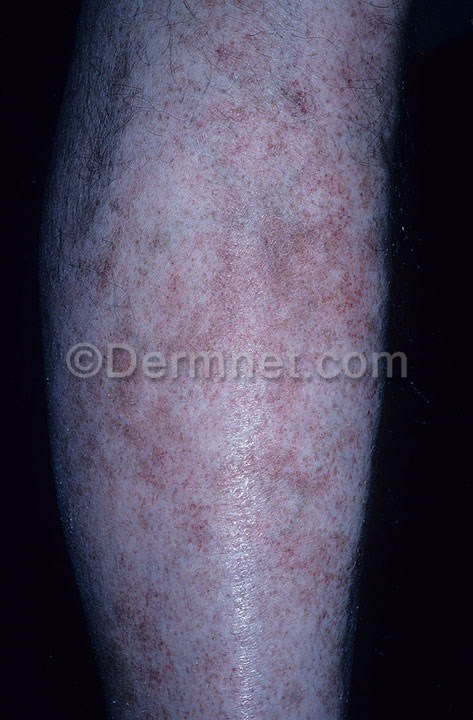
Disease: Vasculitis Photos